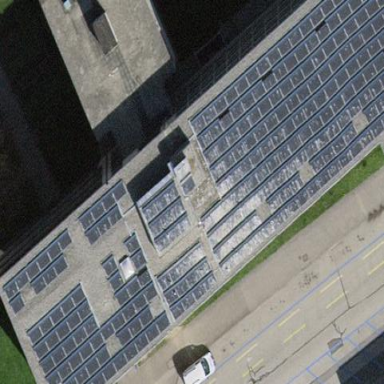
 consisting of solar photovoltaic panels."